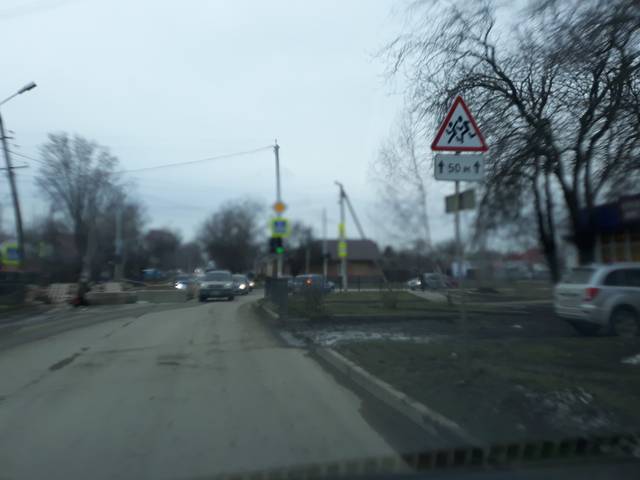
Region: Russia
Coordinates: 47.226, 38.876